Field crop: maize
Growth stage: 1
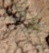
Species: lolium